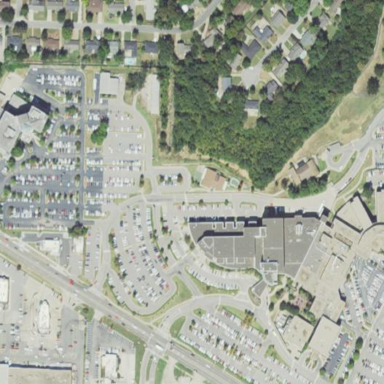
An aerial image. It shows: Healthcare facility identified as hospital.